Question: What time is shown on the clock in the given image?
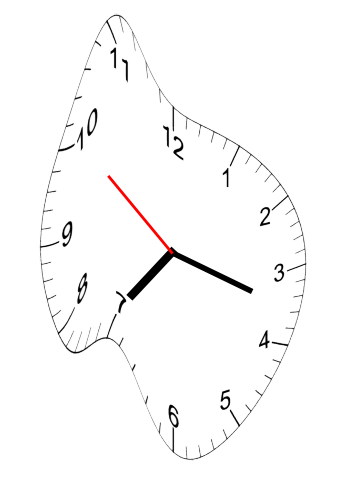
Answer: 07:17:51